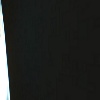
Label: space